九年级 · 度量几何学
如图, 在 $R t \triangle A B C$ 中, $\angle A C B=90^{\circ}, \odot O$ 与 $B C, A C$ 分别相切于点 $E, F, B O$ 平分 $\angle A B C$,连接 $O A$.若 $B E=A C=6, \odot O$ 的半径是 2 . 则图中阴影部分的面积为 ( )

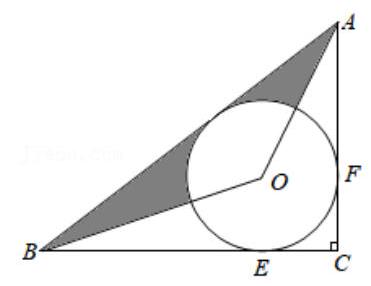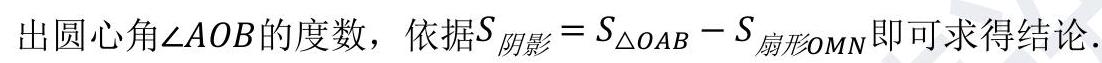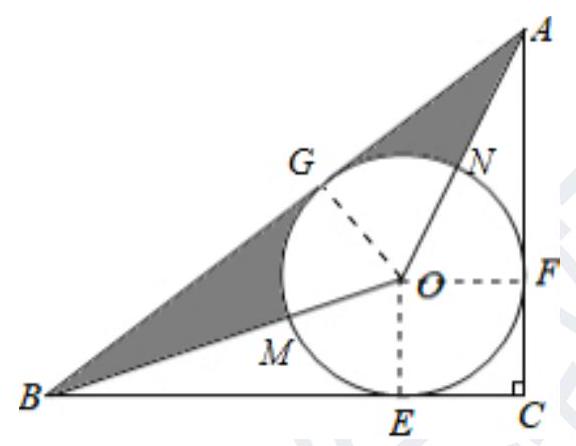
A. $10-\frac{3}{2} \pi$
B. $10-\frac{3}{4} \pi$
C. $8-\pi$
D. 6
答案: A
解析: 【分析】

本题主要考查了圆的切线的定义, 圆的切线的性质, 角平分线的定义与性质, 勾股定理, 三角形的内角和定理, 直角三角形的性质, 正方形的判定与性质, 扇形、三角形的面积, 熟练应用圆的切线的性质是解题的关键.

连接 $O E, O F$, 过点 $O$ 作 $O G \perp A B$ 于点 $G$, 证出 $A B$ 是 $\odot O$ 的切线证明四边形 $O E C F$ 为正方形, 则 $B C=8$,利用勾股定理求得 $A B$, 利用角平分线的定义, 直角三角形的两个锐角互余三角形的内角和定理求

【解答】

解: 连接 $O E, O F$, 过点 $O$ 作 $O G \perp A B$ 于点 $G$, 如图,

$\because B C$ 为 $\odot O$ 的切线,

$\therefore O E \perp B C$.

$\because B O$ 平分 $\angle A B C, O G \perp A B, O E \perp B C$,

$\therefore O E=O G$.

这样, 直线 $A B$ 经过半径 $O G$ 的外端 $G$, 且垂直于半径 $O G$,

$\therefore A B$ 是 $\odot O$ 的切线;

$\because \odot O$ 与 $B C, A C$ 分别相切于点 $E, F$,

$\therefore O E \perp B C, O F \perp A C$,

$\because \angle A C B=90^{\circ}$,

$\therefore$ 四边形 $O E C F$ 为矩形,

$\because O E=O F$,
$\therefore$ 四边形 $O E C F$ 为正方形.

$\therefore E C=F C=O E=O F=2$.

$\because B E=A C=6$,

$\therefore B C=8$,

$\therefore A B=\sqrt{A C^{2}+B C^{2}}=10$.

由(1)知: $O G=O E=2$,

$\therefore O G=O F$,

$\because O G \perp A B, O F \perp A C$,

$\therefore A O$ 平分 $\angle B A C$,

$\therefore \angle O A B=\frac{1}{2} \angle B A C$.

$\because B O$ 平分 $\angle A B C$,

$\therefore \angle O B A=\frac{1}{2} \angle A B C$.

$\because \angle A C B=90^{\circ}$,

$\therefore \angle A B C+\angle A C B=90^{\circ}$,

$\therefore \angle O A B+\angle O B C=\frac{1}{2}(\angle A B C+\angle A C B)=45^{\circ}$,

$\therefore \angle A O B=135^{\circ}$.

$\therefore S_{\text {朋影 }}=S_{\triangle O A B}-S_{\text {扁形 } O M N}=\frac{1}{2} A B \cdot O G-\frac{135 \pi \times 2^{2}}{360}=10-\frac{3 \pi}{2}$.